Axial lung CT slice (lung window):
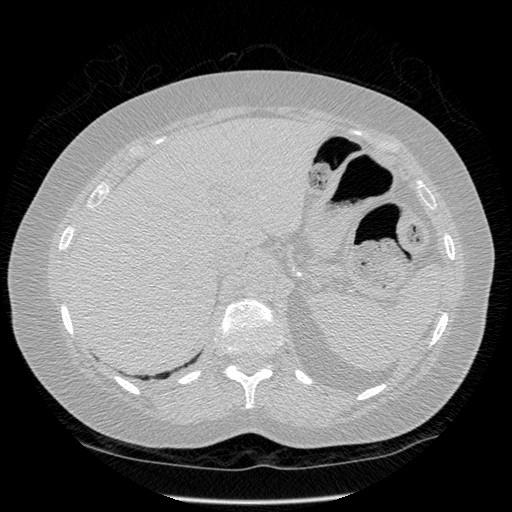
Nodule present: no